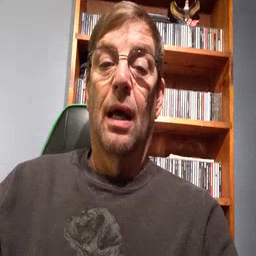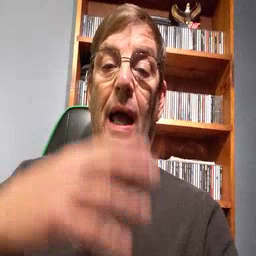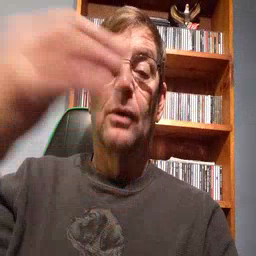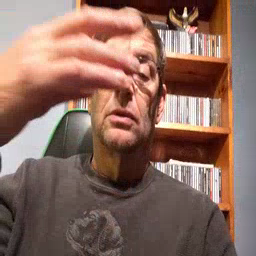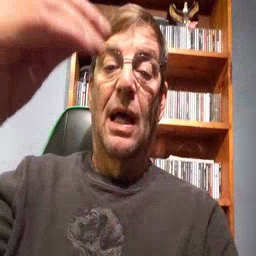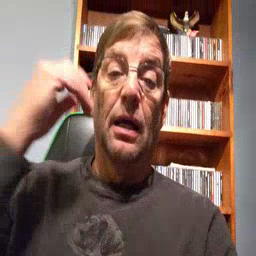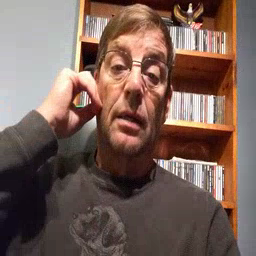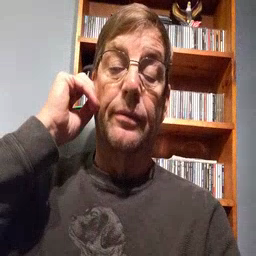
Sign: outside